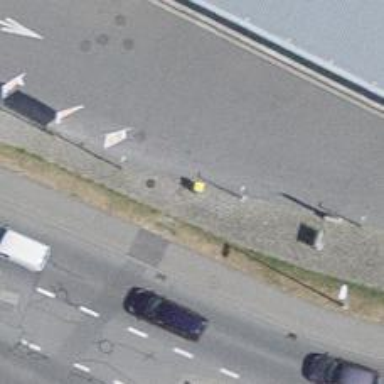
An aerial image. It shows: Post box.